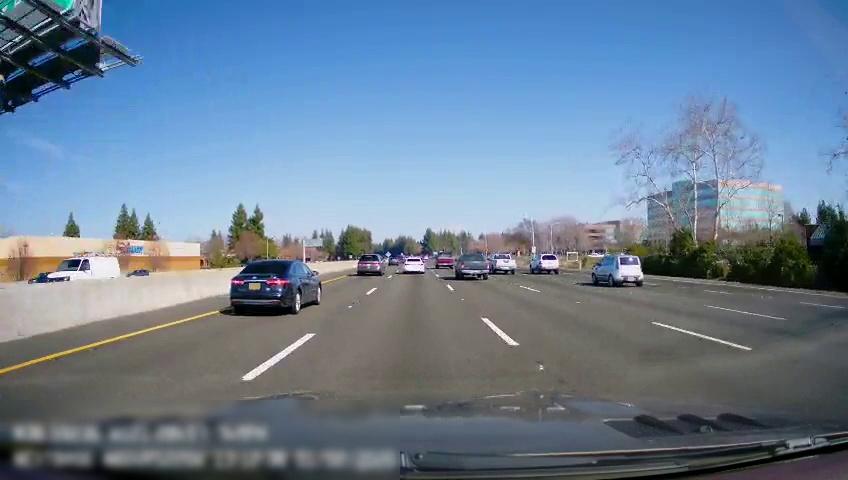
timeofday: Day
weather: Sunny
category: Vehicles | Car
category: Vehicles | Van
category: Vehicles | Car
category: Drivable Space
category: Vehicles | Truck
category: Vehicles | Car
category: Vehicles | Truck
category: Vehicles | Truck
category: Vehicles | SUV
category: Vehicles | Car
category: Vehicles | SUV
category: Vehicles | Car
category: Vehicles | Car
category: Lanes | Alternate Lane
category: Lanes | Alternate Lane
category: Lanes | Alternate Lane
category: Lanes | Alternate Lane
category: Lanes | Current Lane
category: Lanes | Current Lane
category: Lanes | Alternate Lane
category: Traffic | Signs